Question: I have a series of forms that are inheriting control from a parent form. To manage space, I am trying to manoeuvre the controls around to make it a better layout on the child forms, however, certain controls appear to be "locked", indicated by a small lock symbol when the control is selected:

I am not sure what is causing this, as it only appears (in this case) to be happening to the labels, but not the text boxes. This is preventing me from editing any of the controls properties, (all of the properties window options have been disabled) meaning that I cannot change their locations. However this is not the case for the text boxes, or the groupboxes they came in.
How can I change this so that I can move them around?
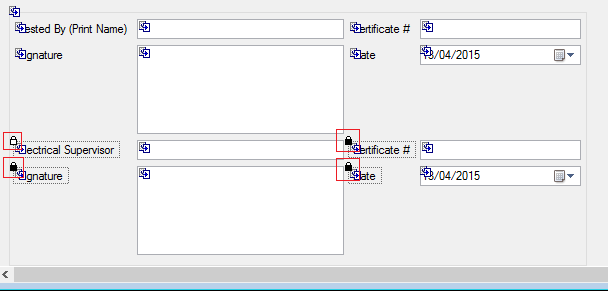
Answer: Turns out that this is caused by the modifiers being set to "Private". Setting them to "Public" allows you to move them around on the child form freely.